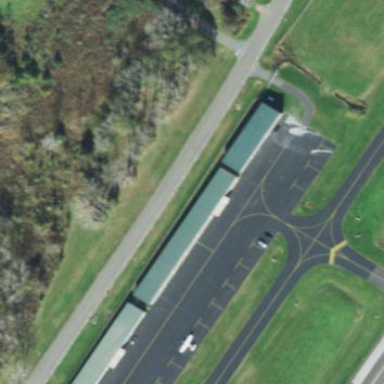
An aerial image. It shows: Airport hangar.